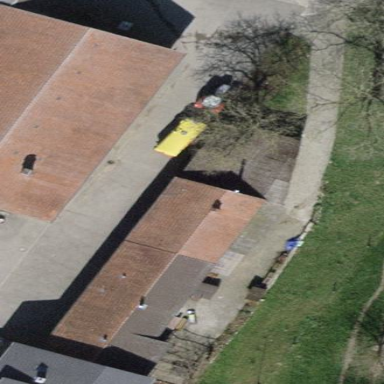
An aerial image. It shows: Farm auxiliary building with tile roof.